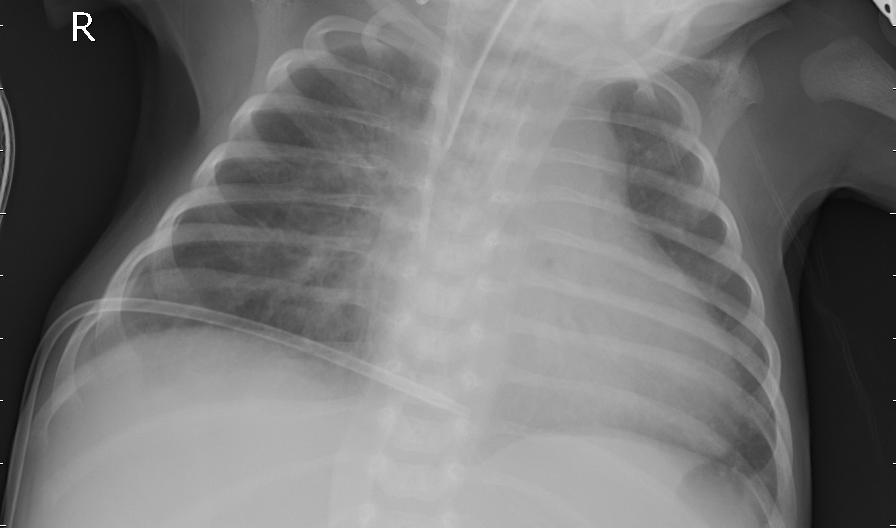
Diagnosis: PNEUMONIA